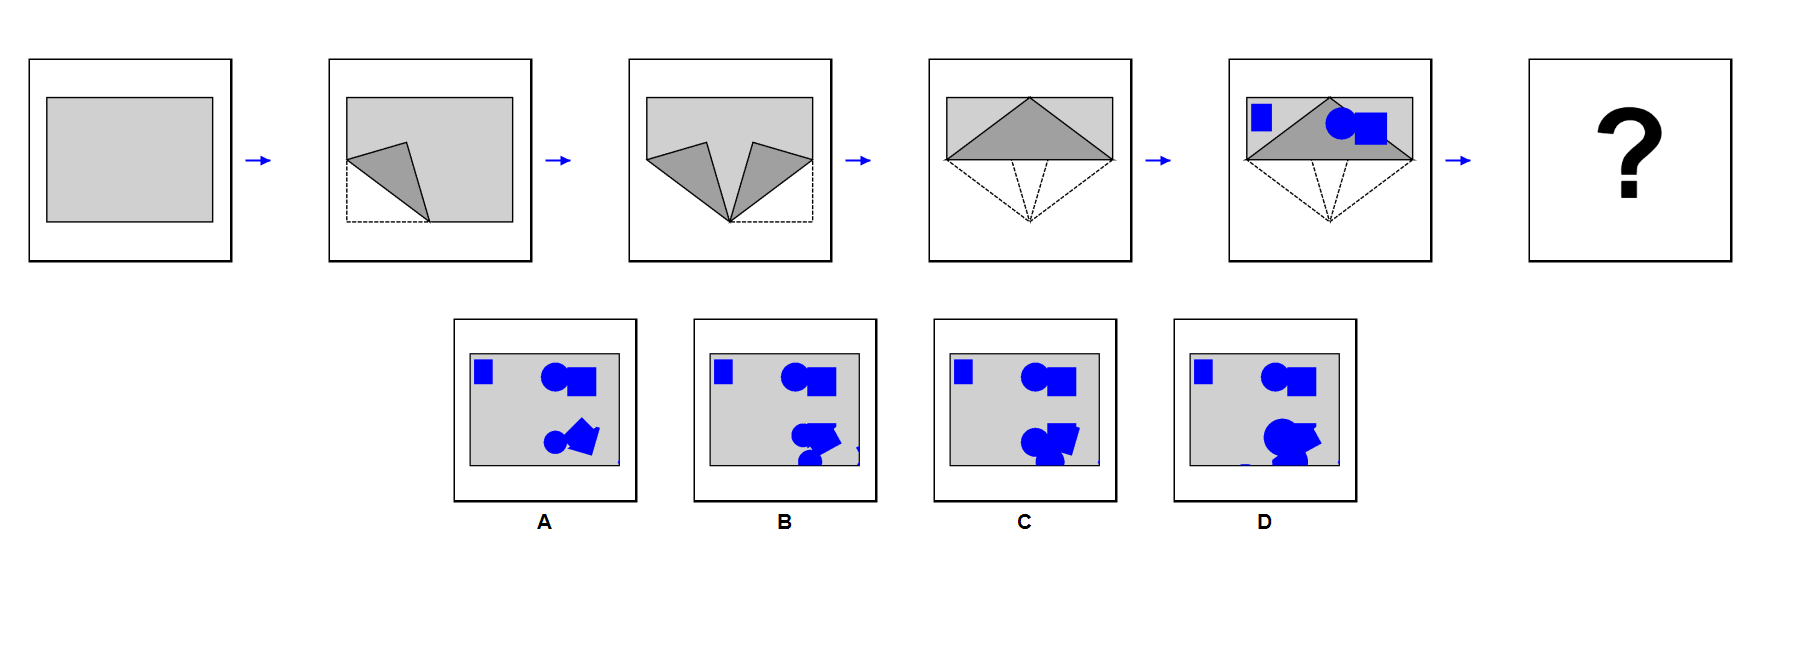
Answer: C